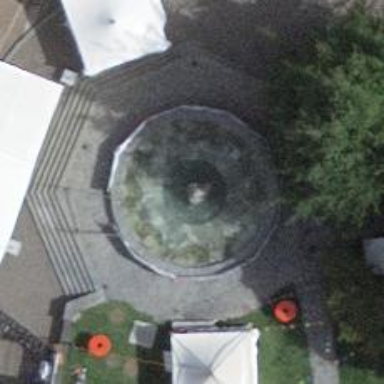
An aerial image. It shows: Beautiful fountain.